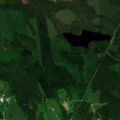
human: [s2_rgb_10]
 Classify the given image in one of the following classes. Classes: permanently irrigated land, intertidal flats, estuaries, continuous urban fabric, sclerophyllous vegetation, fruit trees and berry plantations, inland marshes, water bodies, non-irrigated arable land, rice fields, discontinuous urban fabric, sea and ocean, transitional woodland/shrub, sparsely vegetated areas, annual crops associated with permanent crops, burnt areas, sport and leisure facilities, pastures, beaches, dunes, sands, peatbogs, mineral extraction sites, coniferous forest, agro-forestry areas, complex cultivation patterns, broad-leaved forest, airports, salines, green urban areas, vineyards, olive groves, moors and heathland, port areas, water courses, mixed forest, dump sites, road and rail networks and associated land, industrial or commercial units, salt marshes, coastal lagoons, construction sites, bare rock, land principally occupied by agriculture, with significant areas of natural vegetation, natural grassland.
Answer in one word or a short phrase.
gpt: coniferous forest, mixed forest, transitional woodland/shrub